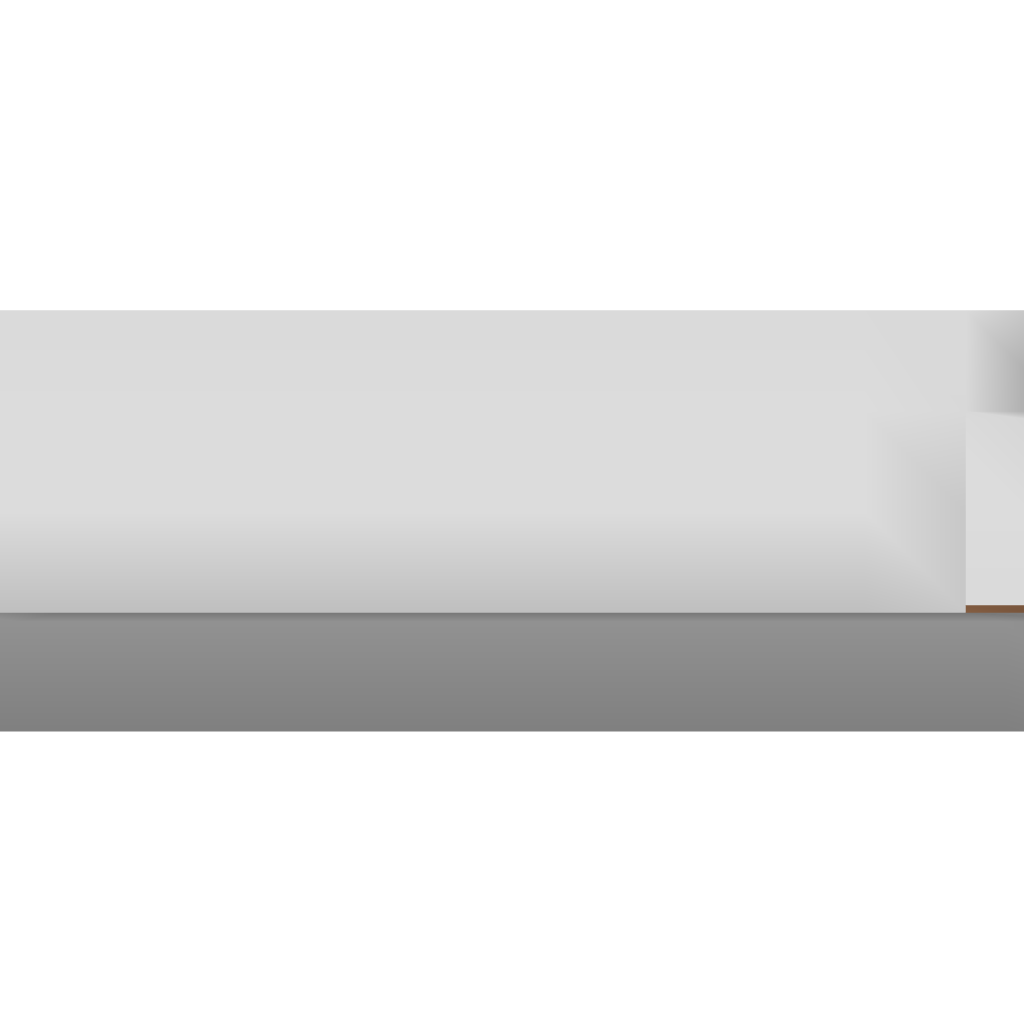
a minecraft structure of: No Night Machine